Question: How can I change the width of an 'UIBarButtonItem' to 29px? The property width does not work and I don't want to create a 'UIButton' and use the 'initWithCustomView' because I want the square background to adjust to the navigation bar color.
I'm using the 'initWithImage' to init the 'UIBarButtonItem'.
Here is my button with a current width of 37px. I want to set to 29px.

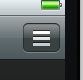
Answer: you cant. If you want custom width you will need to use 'initWithCustomView'